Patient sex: M
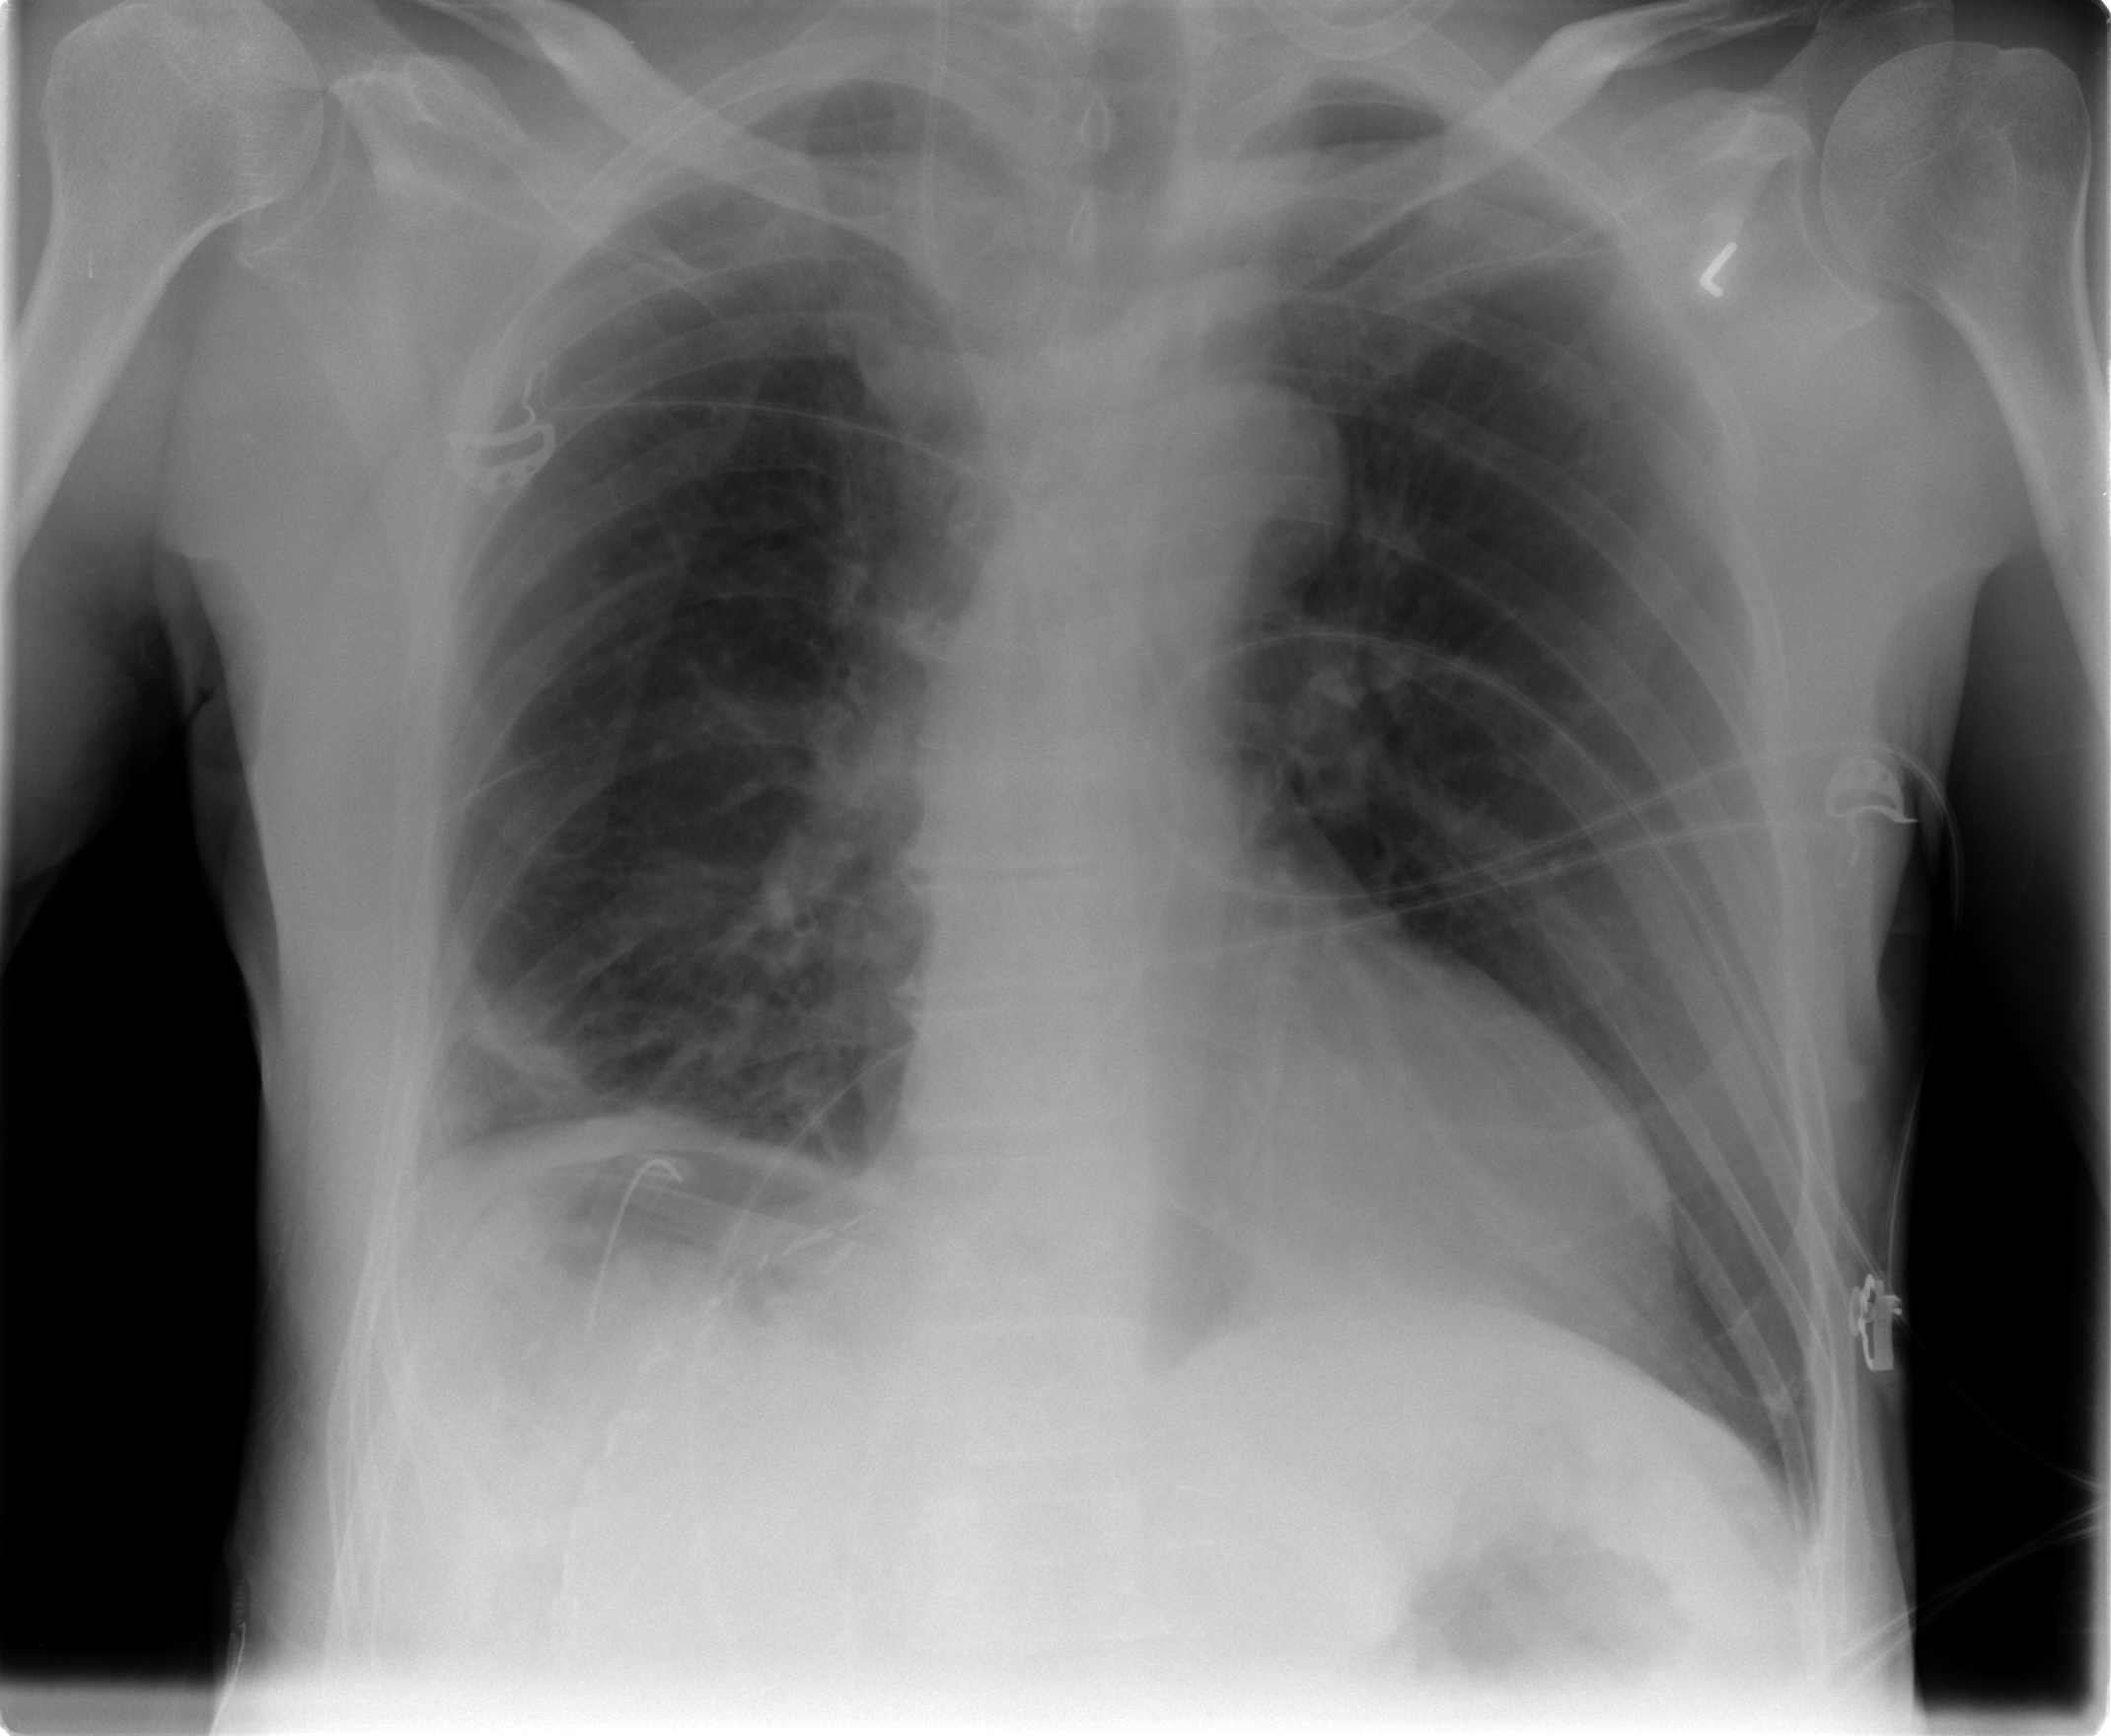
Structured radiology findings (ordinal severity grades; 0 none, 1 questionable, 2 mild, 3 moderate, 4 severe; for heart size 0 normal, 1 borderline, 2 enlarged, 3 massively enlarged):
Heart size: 0
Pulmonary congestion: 0
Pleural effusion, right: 0
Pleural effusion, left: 0
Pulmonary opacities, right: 0
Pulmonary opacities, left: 0
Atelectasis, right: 2
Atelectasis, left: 0